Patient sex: M
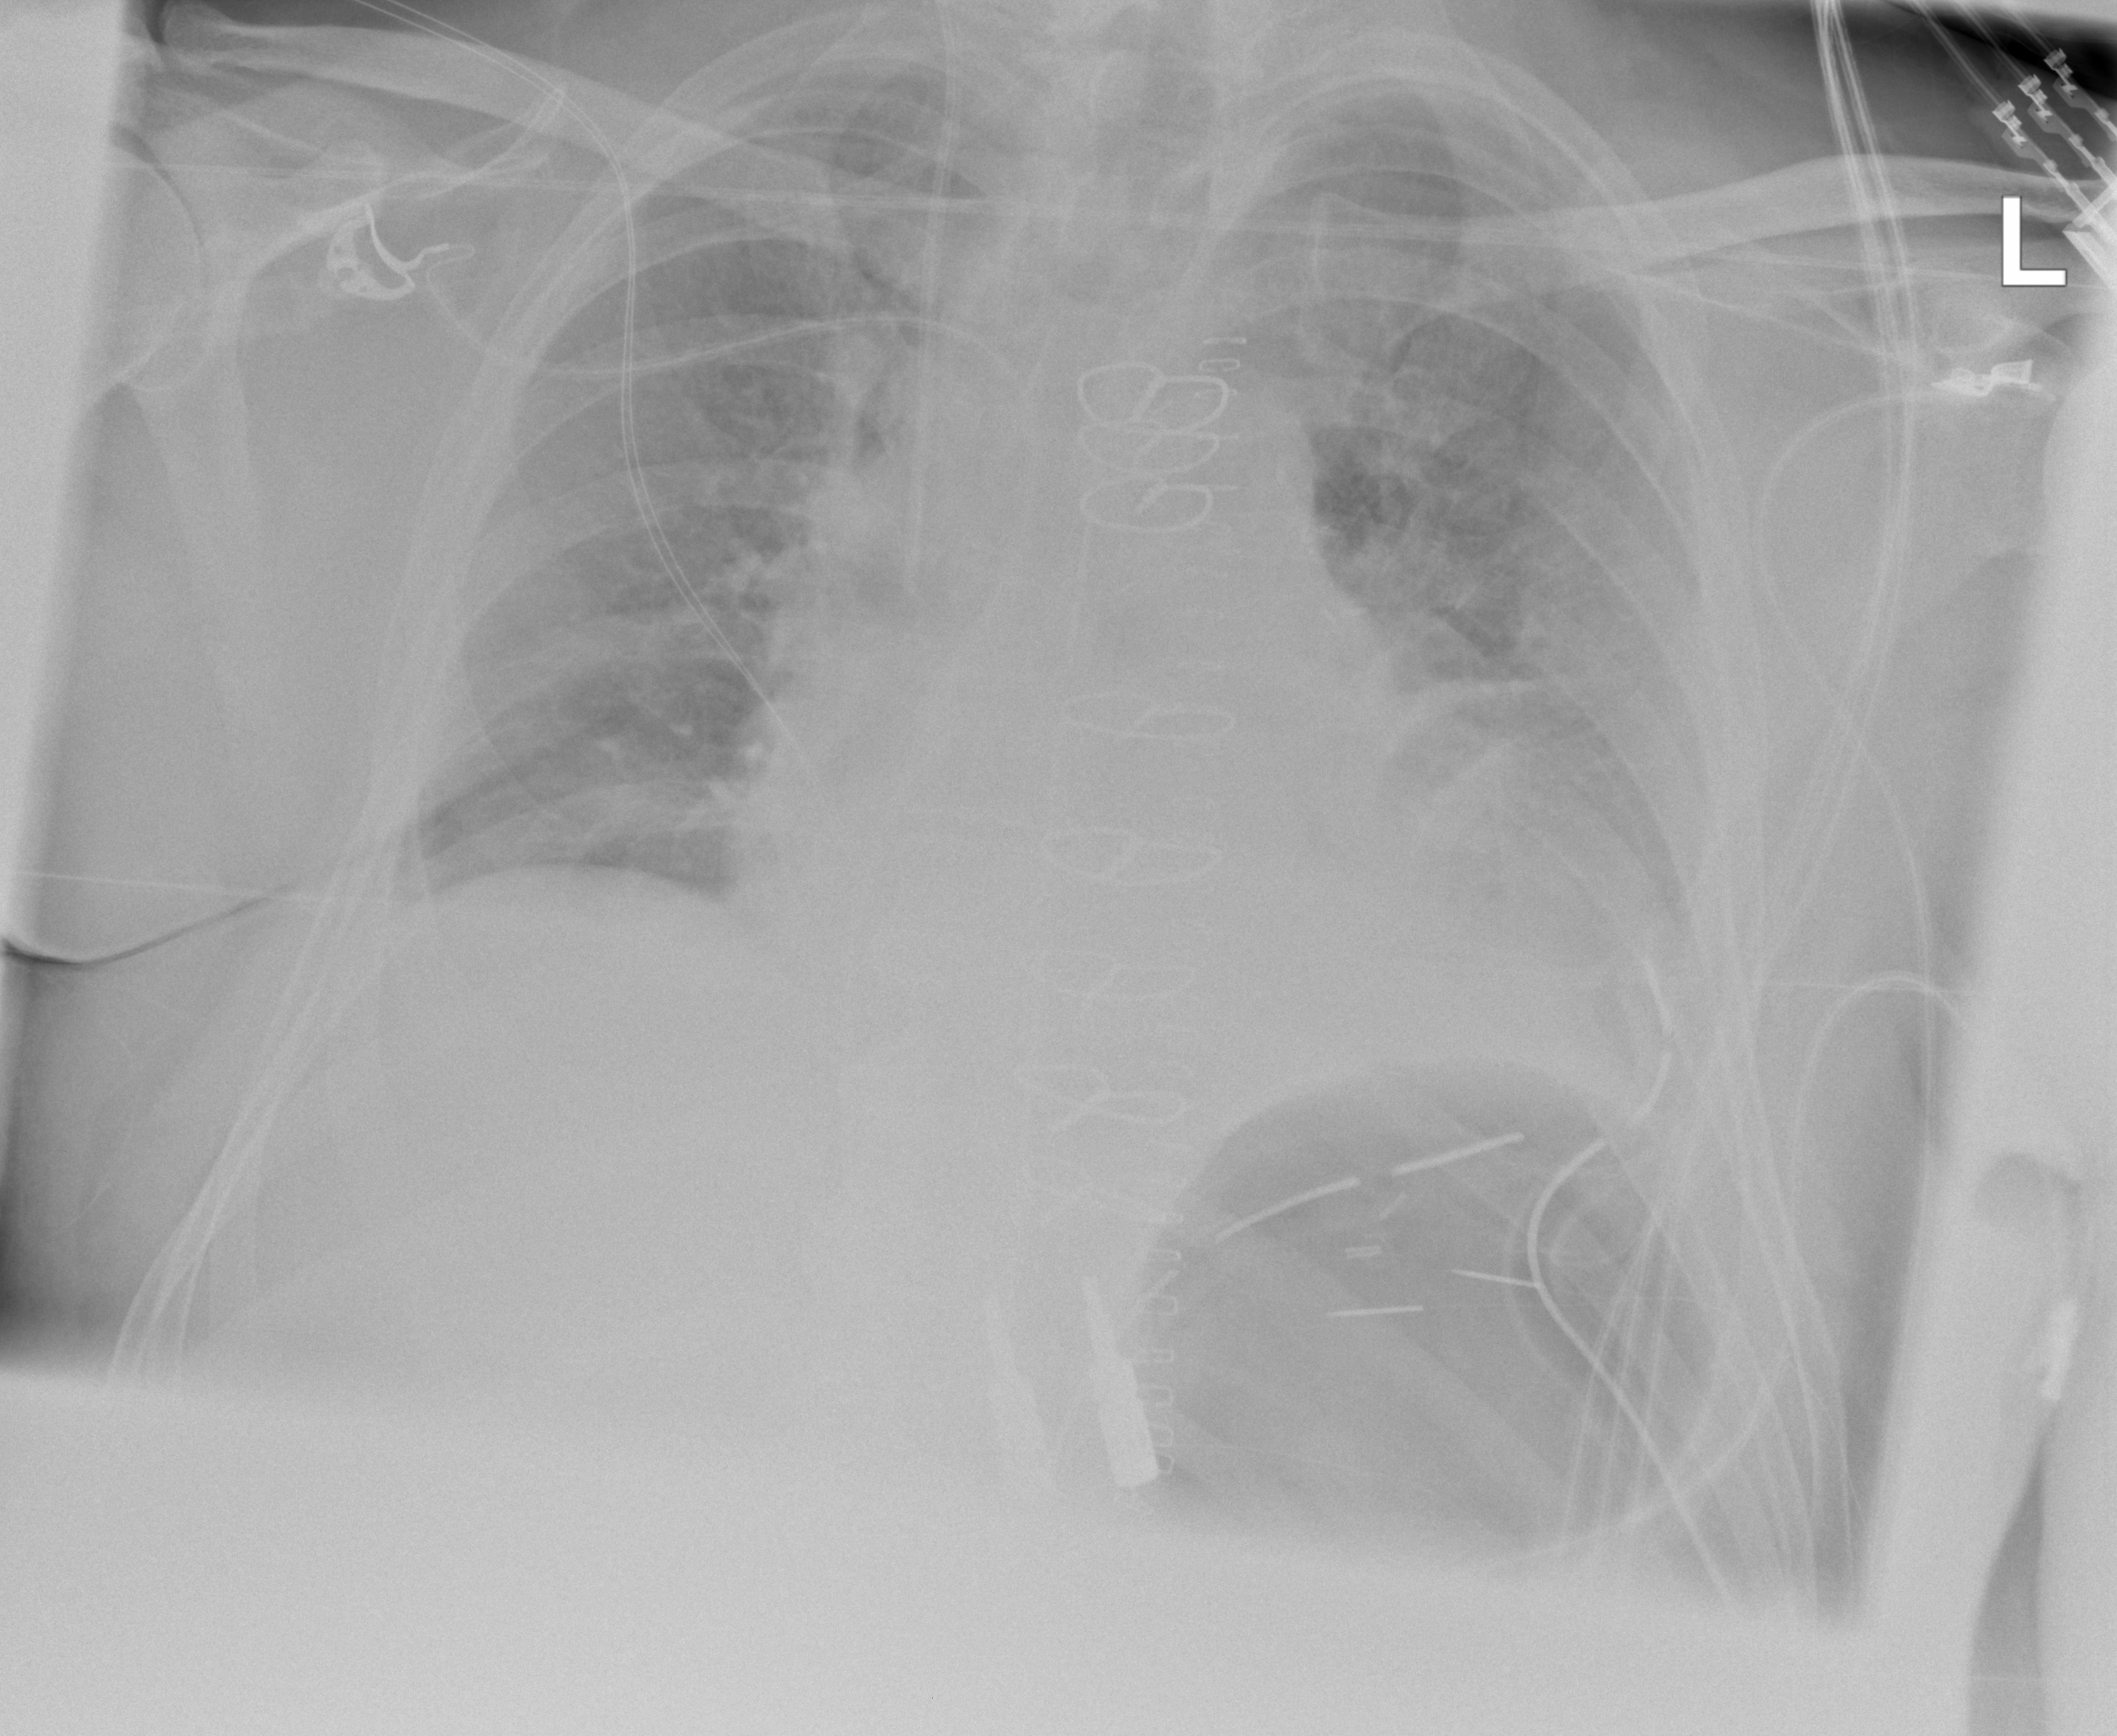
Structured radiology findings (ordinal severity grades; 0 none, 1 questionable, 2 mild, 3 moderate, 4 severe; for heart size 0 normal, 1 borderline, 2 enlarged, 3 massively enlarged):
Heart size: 0
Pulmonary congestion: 1
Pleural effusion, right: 0
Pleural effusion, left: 2
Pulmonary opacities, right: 0
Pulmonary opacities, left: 0
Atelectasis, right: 0
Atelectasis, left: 2